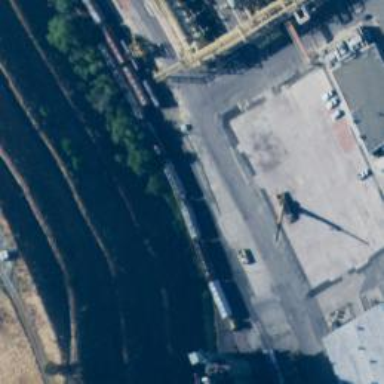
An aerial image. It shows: Railway yard used for servicing trains.